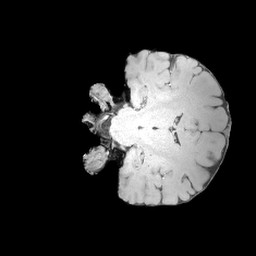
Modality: MP2RAGE
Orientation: coronal